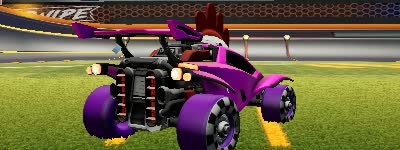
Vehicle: octane